Question:
When I step through this code, the values pictured result in cssLoaded = 0; From what I can see, the length is greater than 0 and cssStylesheet.sheet has properties so should be true, therefore cssLoaded should be set to 1, however it's not happening. I must be missing something here..?
'''
function _cssIsLoaded(cssStylesheet, stylePath) {
var cssLoaded = 0;
if (tryCount == 3){
console.log('oops');
}
if (cssStylesheet.href == stylePath){
try {
if ( cssStylesheet.sheet && cssStylesheet.sheet.cssRules.length > 0 ){
cssLoaded = 1;}
else if ( cssStylesheet.styleSheet && cssStylesheet.styleSheet.cssText.length > 0 ){
cssLoaded = 1;}
else if ( cssStylesheet.innerHTML && cssStylesheet.innerHTML.length > 0 ){
cssLoaded = 1;}
}
catch(ex){ }
}
if(cssLoaded) {
//alert('cssloadedcomplete');
resetPops();
$('#video-overlay').show();
positionElements();
saveBizzmail();
console.log('try:' + tryCount)
} else {
tryCount+=1;
console.log('try:' + tryCount);
setTimeout(function() { this._cssIsLoaded(cssStylesheet); }, 2000);
}
}
'''
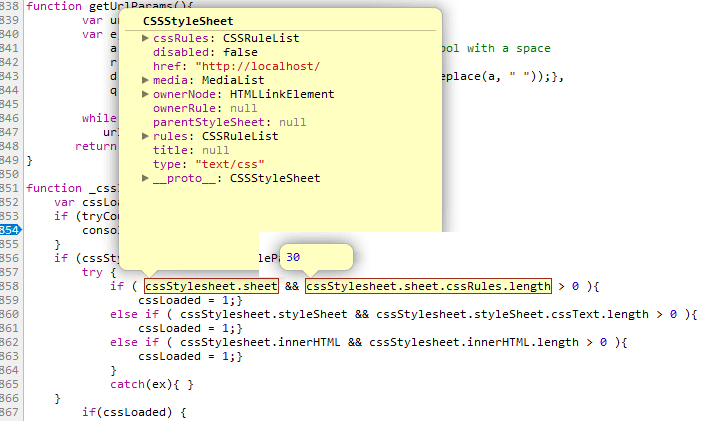
Answer: There are three possible ways your code gets cssLoaded == 0;
1. if (cssStylesheet.href == stylePath) evaluates to false.
2. All three if/else statements evaluate to false.
3. One of the if/else statements throws an exception and thus the other if/else statements aren't executed.
In troubleshooting your issue, you should verify that the first two are not the issue as those are probably just logic errors in the comparisons or the data coming into the function isn't what you expected it to be.
For the third issue, you can implement defensive coding to make sure that all three 'if/else' statements are checked by changing your code to this (you don't even need the try/catch any more because it allows your code to bypass some of the tests):
'''
function _cssIsLoaded(cssStylesheet, stylePath) {
var cssLoaded = 0;
if (tryCount == 3){
console.log('oops');
}
if (cssStylesheet && cssStylesheet.href == stylePath) {
if ( cssStylesheet.sheet && cssStylesheet.sheet.cssRules && cssStylesheet.sheet.cssRules.length > 0 ) {
cssLoaded = 1;
}
else if ( cssStylesheet.styleSheet && cssStylesheet.styleSheet.cssText && cssStylesheet.styleSheet.cssText.length > 0 ) {
cssLoaded = 1;
}
else if ( cssStylesheet.innerHTML && cssStylesheet.innerHTML.length > 0 ) {
cssLoaded = 1;
}
}
if(cssLoaded) {
//alert('cssloadedcomplete');
resetPops();
$('#video-overlay').show();
positionElements();
saveBizzmail();
console.log('try:' + tryCount)
} else {
tryCount+=1;
console.log('try:' + tryCount);
setTimeout(function() { this._cssIsLoaded(cssStylesheet); }, 2000);
}
}
'''